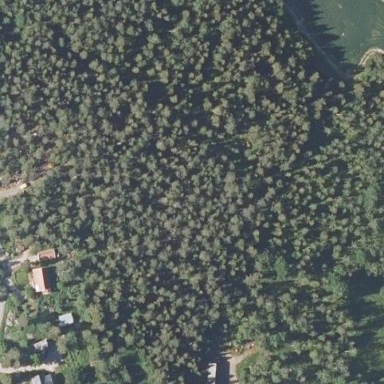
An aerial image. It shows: Forest area.